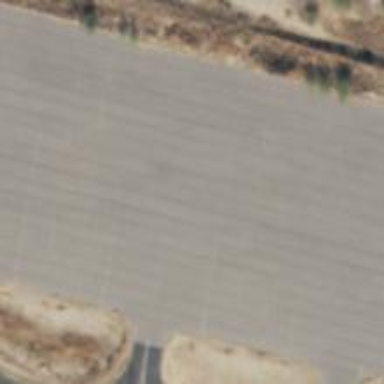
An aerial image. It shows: Apron at the airport with asphalt surface.